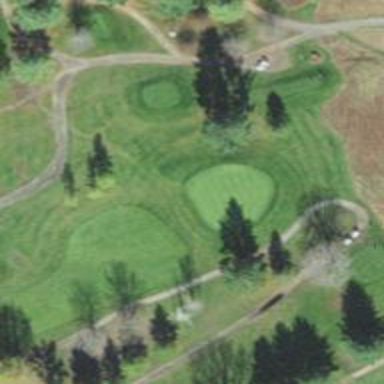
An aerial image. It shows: Golf hole.